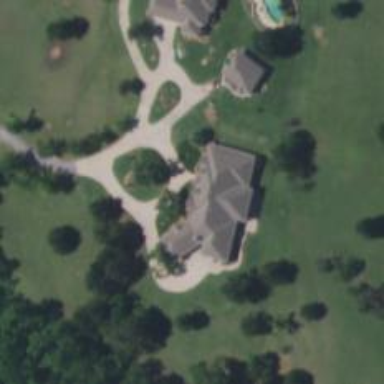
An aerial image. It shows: Driveway leading to service road.